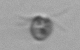
Label: Pyramimonas